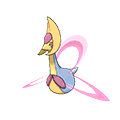
Pok\u00e9mon: cresselia